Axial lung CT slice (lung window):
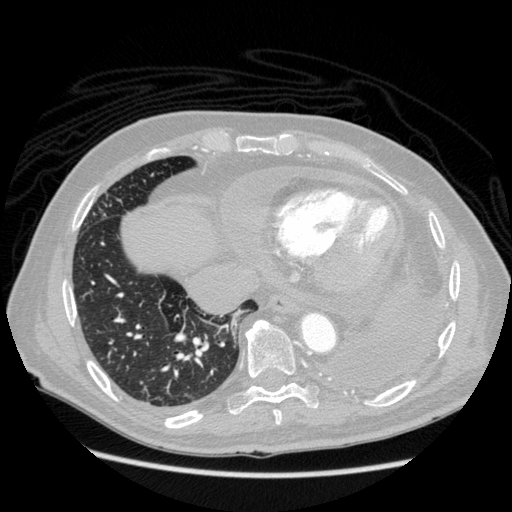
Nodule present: no